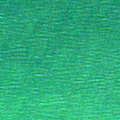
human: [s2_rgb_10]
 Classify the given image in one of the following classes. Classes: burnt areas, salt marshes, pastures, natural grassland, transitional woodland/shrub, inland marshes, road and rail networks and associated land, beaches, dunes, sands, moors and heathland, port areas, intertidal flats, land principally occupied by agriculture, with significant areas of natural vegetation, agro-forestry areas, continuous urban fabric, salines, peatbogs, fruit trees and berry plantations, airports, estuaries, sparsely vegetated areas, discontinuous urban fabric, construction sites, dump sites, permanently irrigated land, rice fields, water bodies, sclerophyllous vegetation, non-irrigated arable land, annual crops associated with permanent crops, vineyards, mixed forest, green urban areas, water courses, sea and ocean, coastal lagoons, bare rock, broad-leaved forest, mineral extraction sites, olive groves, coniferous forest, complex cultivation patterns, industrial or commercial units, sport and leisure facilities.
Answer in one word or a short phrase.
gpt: sea and ocean